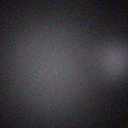
Screen state: off